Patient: sex F, age 74
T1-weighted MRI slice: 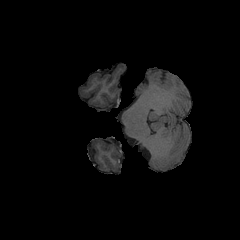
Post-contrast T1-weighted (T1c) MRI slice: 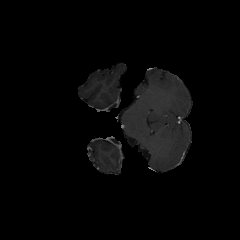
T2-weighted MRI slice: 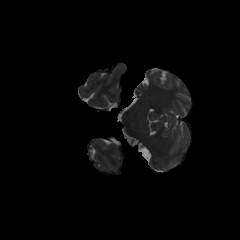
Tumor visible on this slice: no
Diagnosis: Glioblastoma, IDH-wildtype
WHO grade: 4